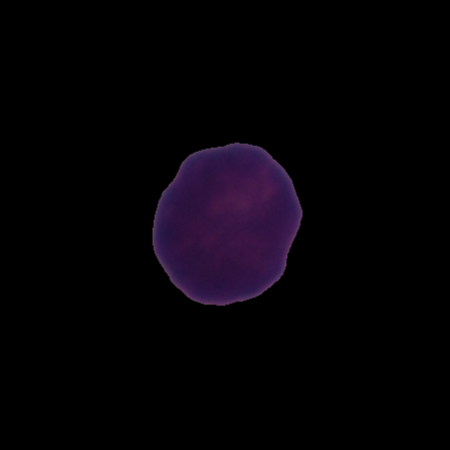
Label: healthy